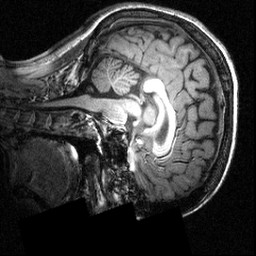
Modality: T1w
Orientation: sagittal
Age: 25
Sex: female
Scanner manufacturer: siemens
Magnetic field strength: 3.951 T
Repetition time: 1.5 s
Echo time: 0.00335 s